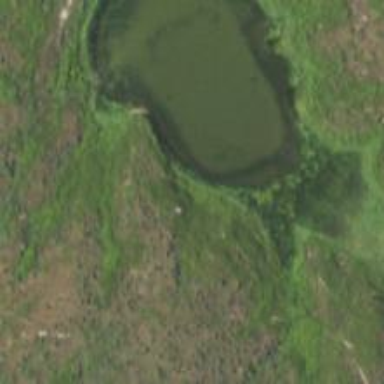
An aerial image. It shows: Reservoir area.